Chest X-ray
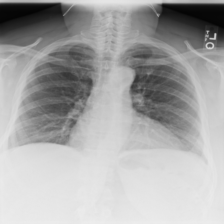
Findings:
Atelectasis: negative
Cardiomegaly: negative
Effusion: negative
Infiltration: negative
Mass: negative
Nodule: negative
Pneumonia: negative
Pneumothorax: negative
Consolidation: negative
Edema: negative
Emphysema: negative
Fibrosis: negative
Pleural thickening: negative
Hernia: negative